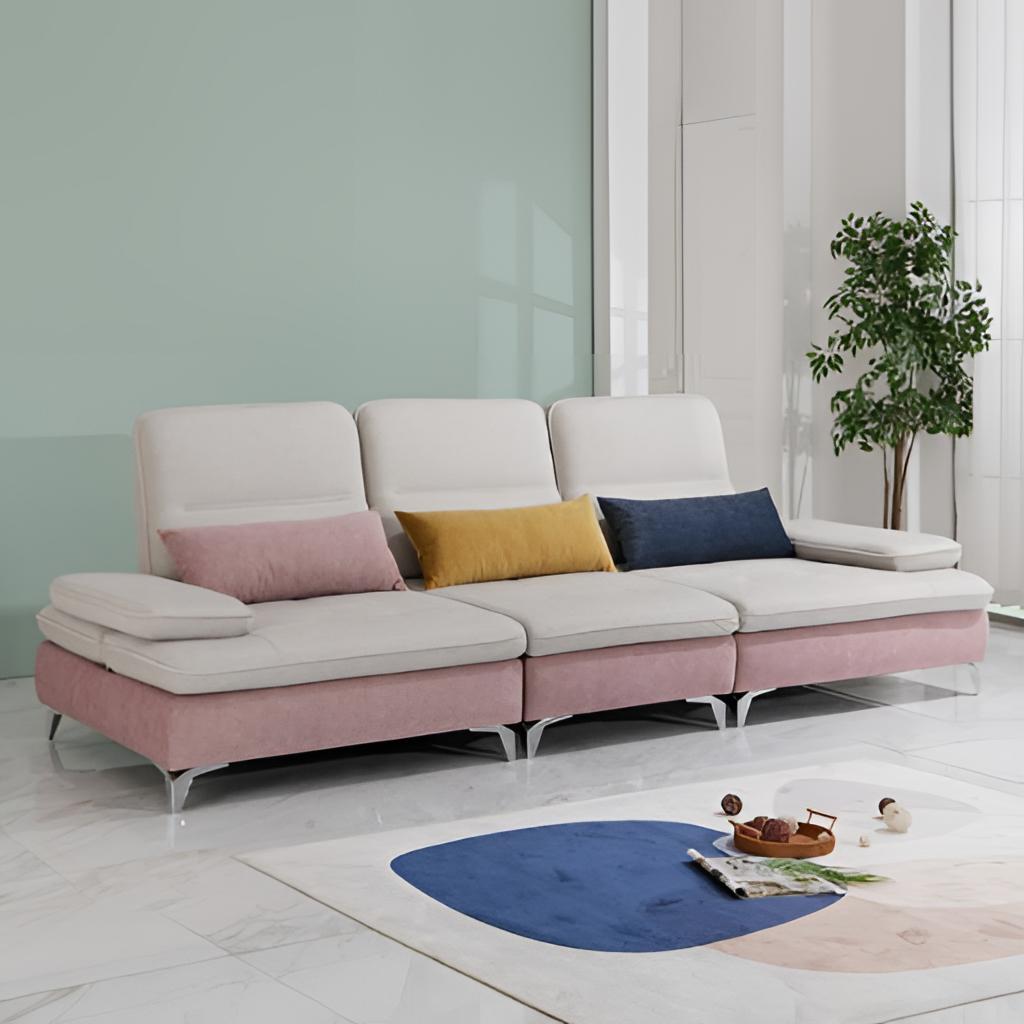
living room, fabric sectional sofa, green paint wallpaper, with solid pattern, tile flooring, with large square pattern, modern